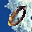
Label: 0